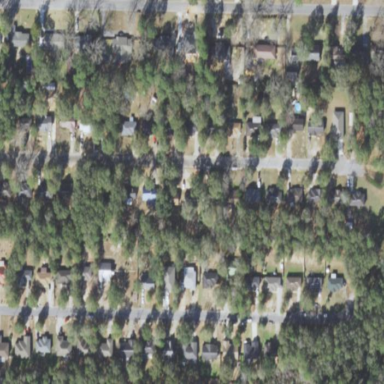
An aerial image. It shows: Residential area consisting of single-family homes.